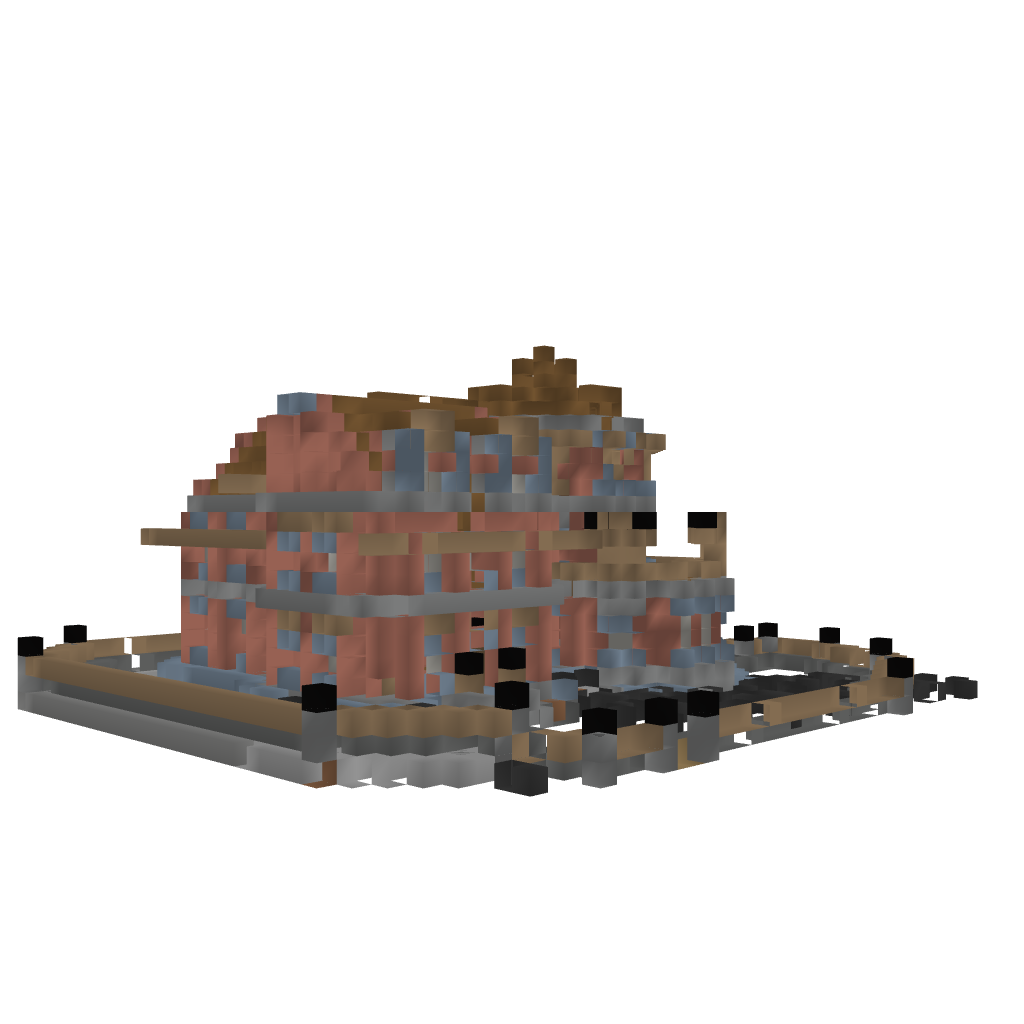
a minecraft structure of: floating glass city